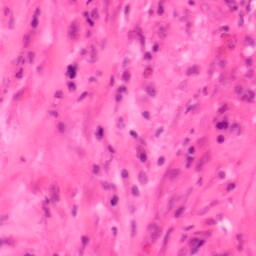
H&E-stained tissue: Colon